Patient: sex F, age 40
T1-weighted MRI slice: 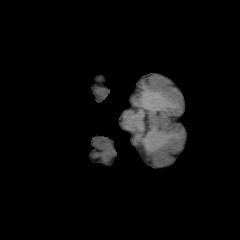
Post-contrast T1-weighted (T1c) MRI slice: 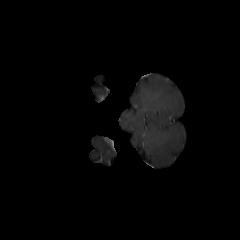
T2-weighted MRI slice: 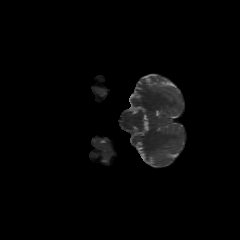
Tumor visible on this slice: no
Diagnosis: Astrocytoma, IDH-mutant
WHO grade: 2